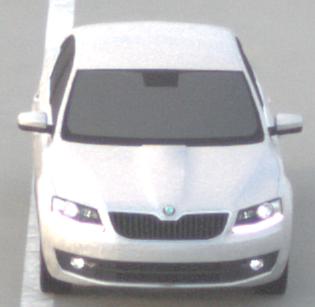
Make: Skoda
Model: Octavia 1.2 TSI
Detailed model: Octavia (III) Limousine
Model produced from: 2013/02
Model produced until: 2015/04
Doors: 5
Color: white
Road condition: dry road
Daytime: sunrise or sunset
Contrast: low contrast